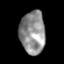
Tissue: prostate
Cell type: T cells
Senescence score: 0.3368
Nuclear area (px): 1058
Mean DAPI intensity: 143.993